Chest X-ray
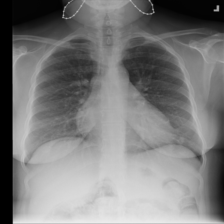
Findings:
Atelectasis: negative
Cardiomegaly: negative
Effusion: negative
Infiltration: negative
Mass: negative
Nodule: negative
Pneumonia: negative
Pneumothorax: negative
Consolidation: negative
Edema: negative
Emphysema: negative
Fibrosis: negative
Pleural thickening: negative
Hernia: negative